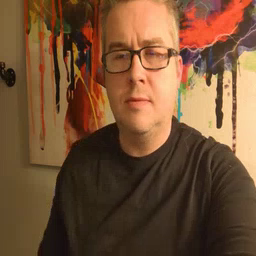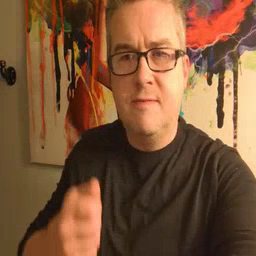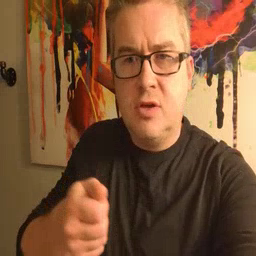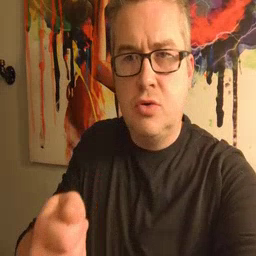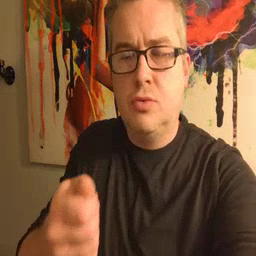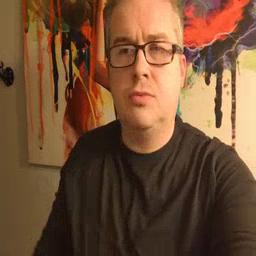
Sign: vacuum